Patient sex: M
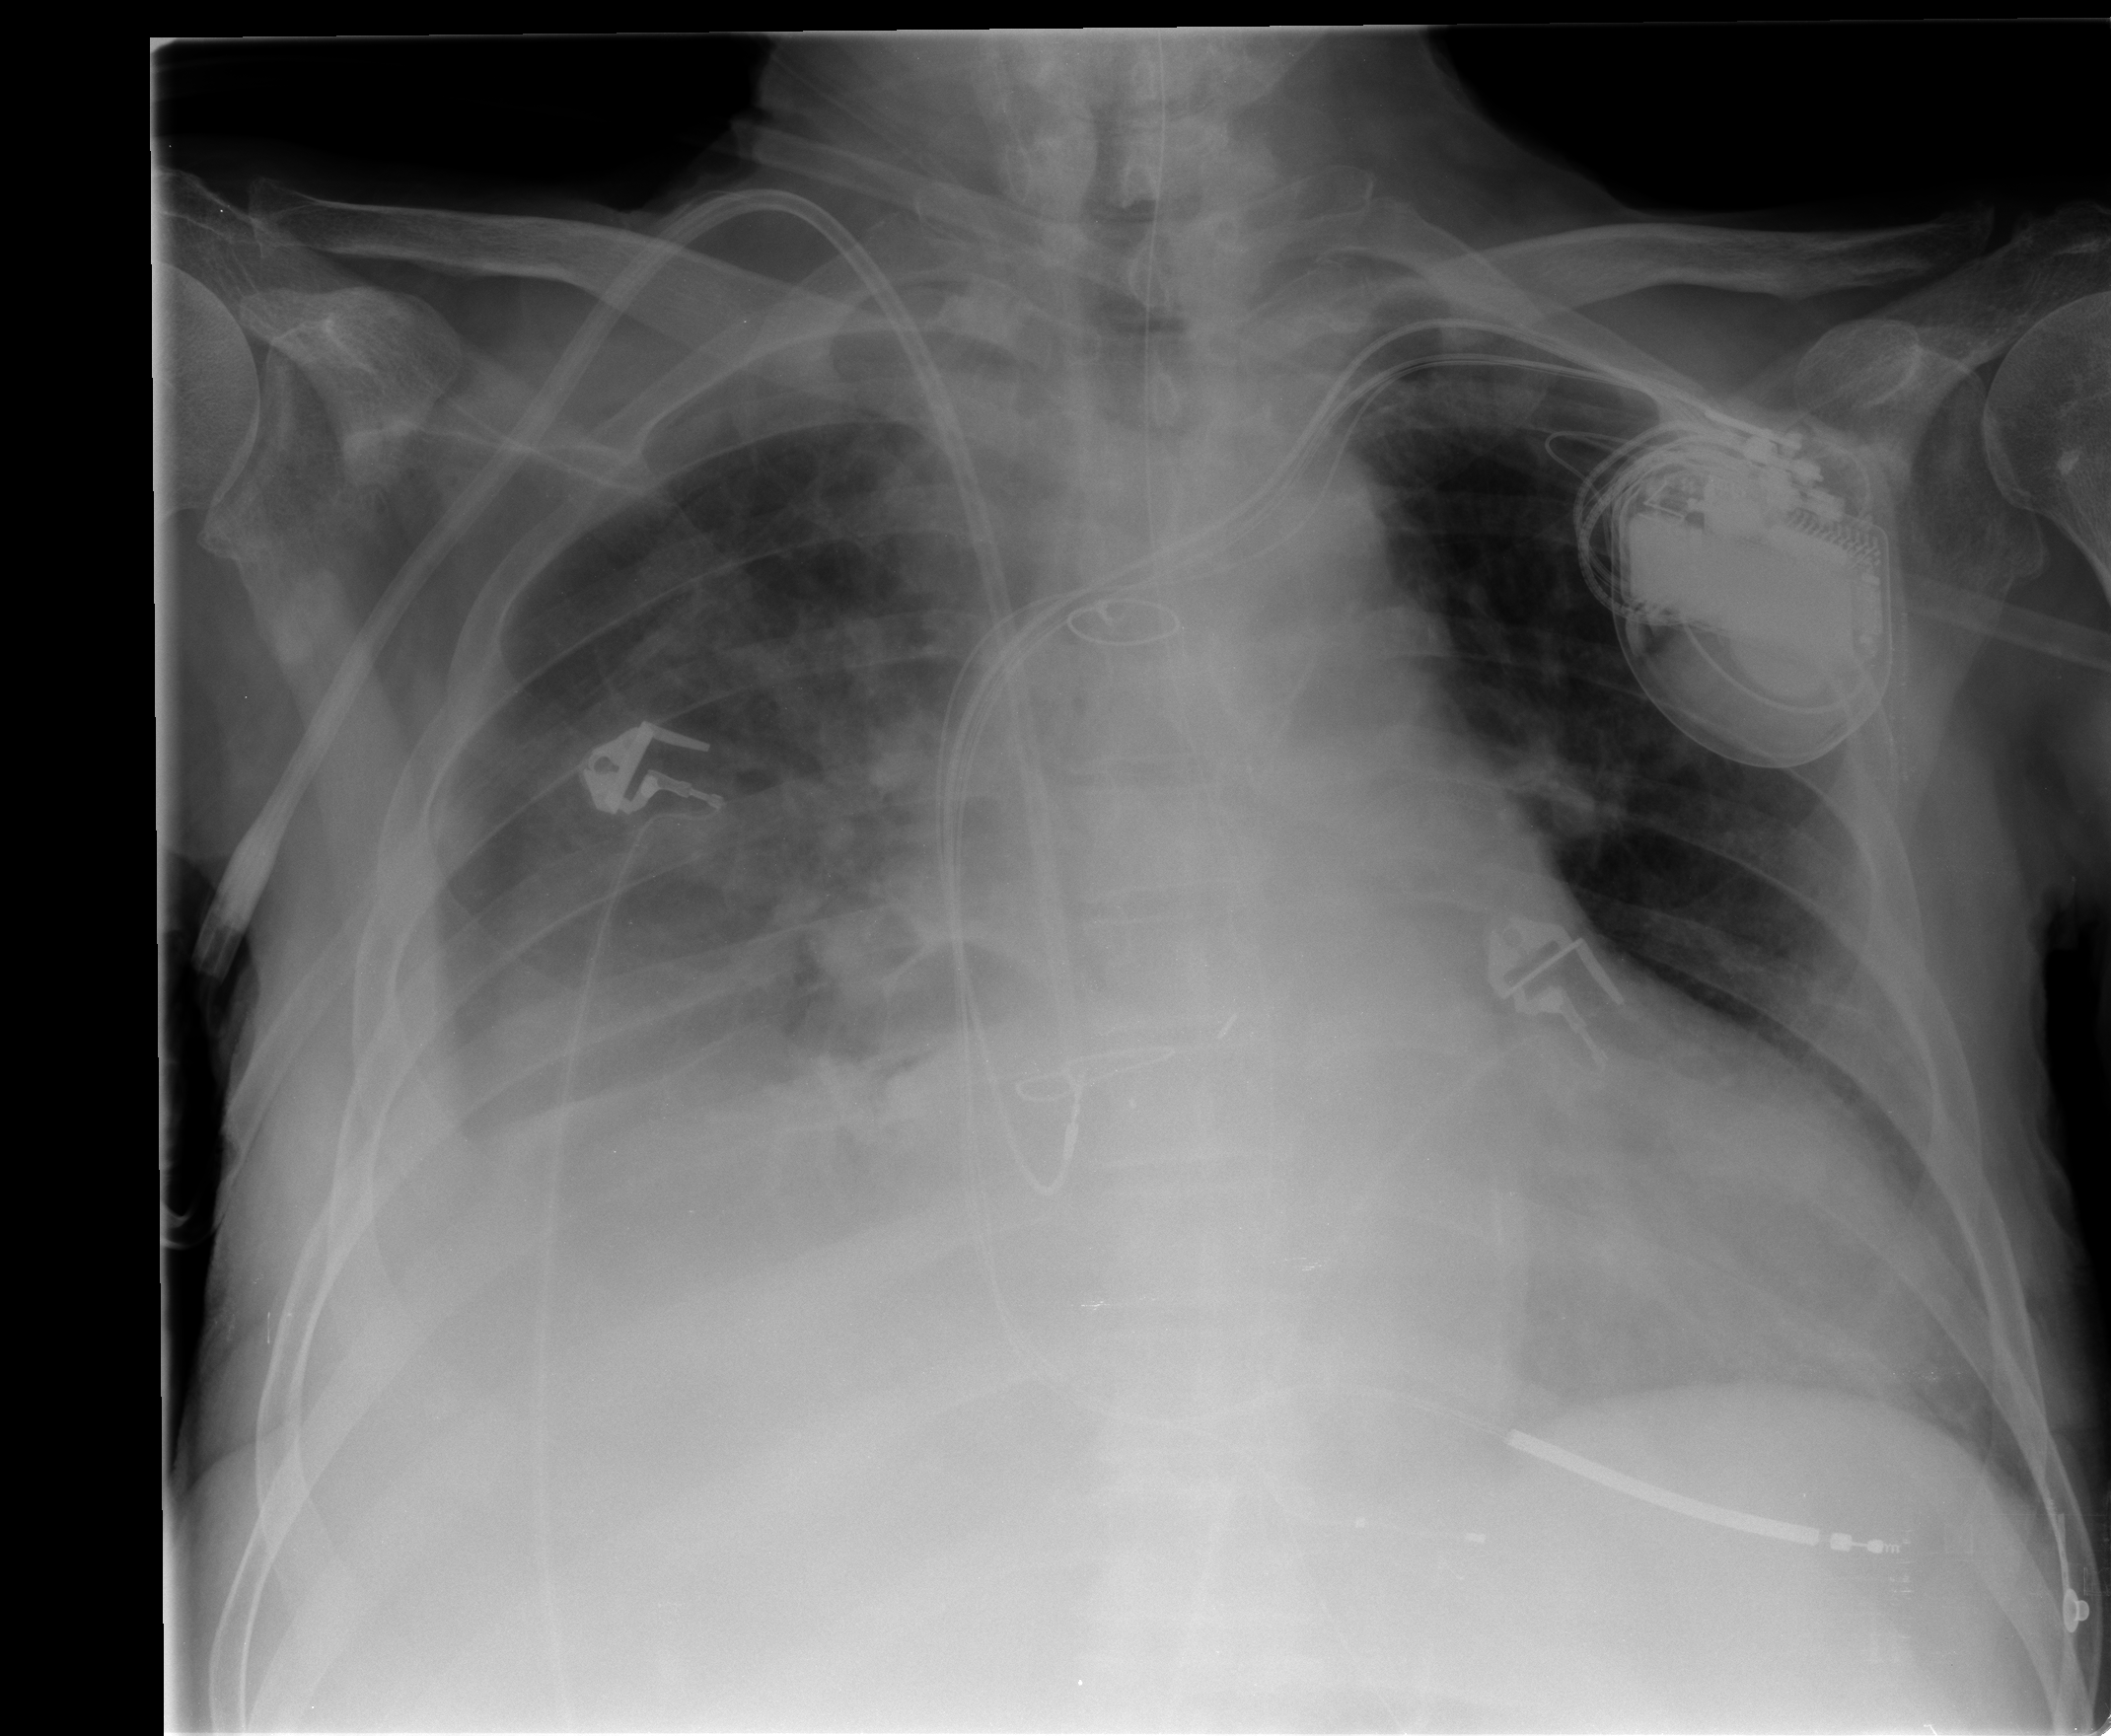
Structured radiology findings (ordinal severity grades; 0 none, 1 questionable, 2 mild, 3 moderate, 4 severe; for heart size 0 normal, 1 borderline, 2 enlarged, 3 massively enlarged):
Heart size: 2
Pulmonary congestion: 2
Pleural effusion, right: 3
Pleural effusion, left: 0
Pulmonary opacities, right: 1
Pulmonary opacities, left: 0
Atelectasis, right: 3
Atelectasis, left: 1